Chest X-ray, PA view. Patient: 30 years old, sex F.
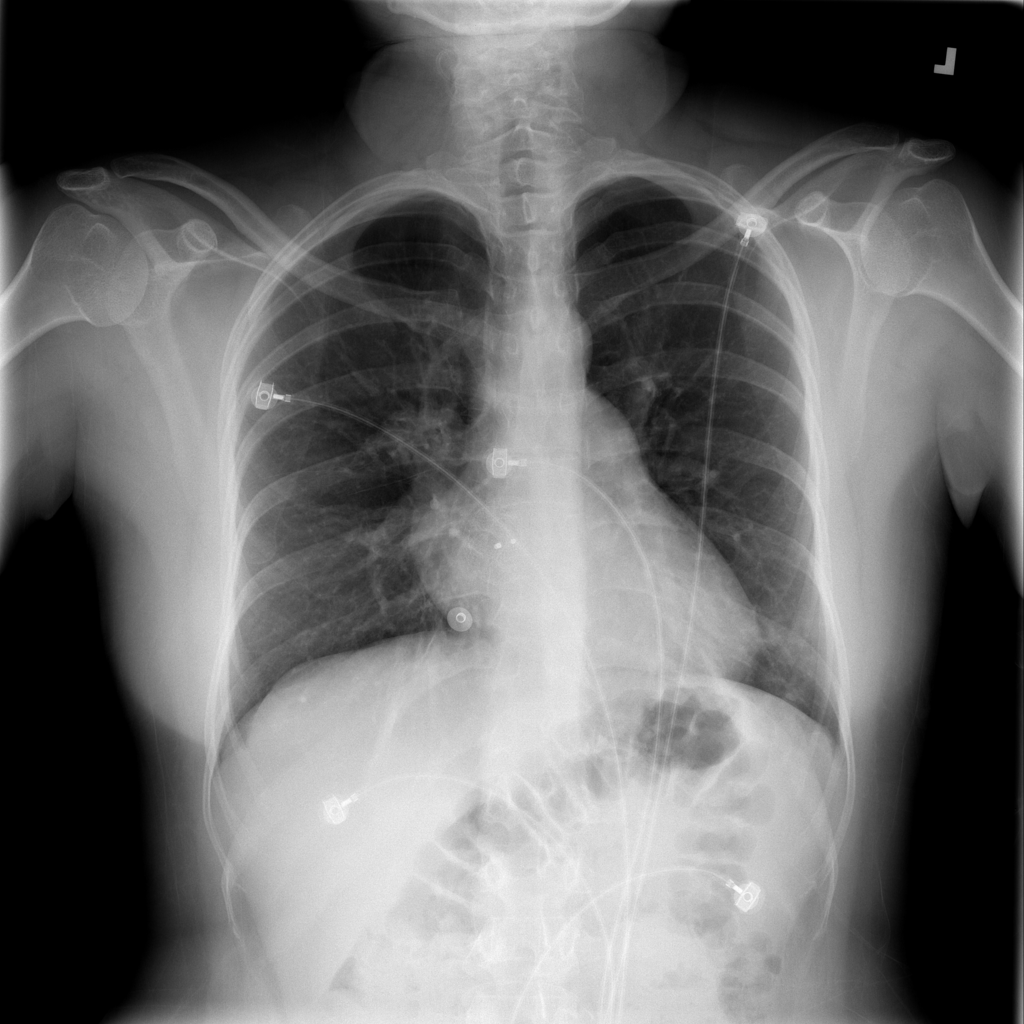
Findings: Consolidation, Infiltration